Question: My first project on ruby on rails. I get this error
My print.html.erb is a static page.It has a link '<a href="posts/index">Show</a>'
And the print page is the index page in my case i.e localhost:3000 opens the print page.
This is my index.html.erb page(this is the linked page)
'''
<h1>Listing posts</h1>
<table>
<tr>
<th>Title</th>
<th>Text</th>
</tr>
<% @posts.each do |post| %>
<tr>
<td><%= post.title %></td>
<td><%= post.text %></td>
</tr>
<% end %>
</table>
'''
This is my controller
'''
class PostsController < ApplicationController
def index
@posts = Post.all
end
def new
end
def create
@post = Post.new(post_params)
@post.save
redirect_to @post
end
def post_params
params.require(:post).permit(:title, :text)
end
def show
@post = Post.find(params[:id])
end
def print
end
end
'''
This is my routes file
'''
Watermark::Application.routes.draw do
resources :posts
root "posts#print"
post 'posts/index' => 'posts#index'
post ':controller(/:action(/:id(.:format)))'
get ':controller(/:action(/:id(.:format)))'
end
'''
I guess the problem is in the routes file.
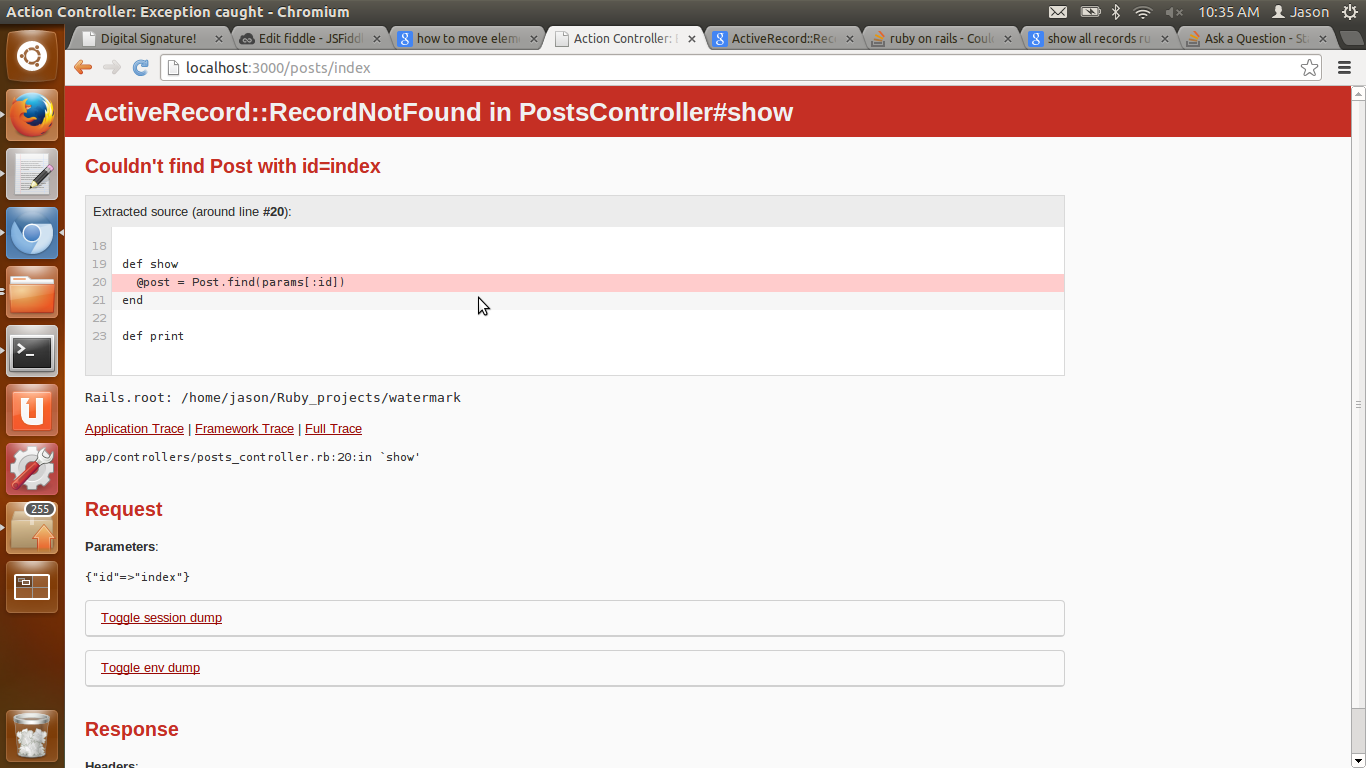
Answer: Your routes contain some bogus additions. You shouldn't have added
'''
post 'posts/index' => 'posts#index'
'''
That's only going to conflict with existing routes. You should remove it.
'resources :posts' is all you need to generate the <URL>, including 'index', which should simply by at '/posts', not '/posts/index'.
You should also remove the two catch-all routes, they're not useful anymore. It seems likely that you're working from a pretty dated tutorial.